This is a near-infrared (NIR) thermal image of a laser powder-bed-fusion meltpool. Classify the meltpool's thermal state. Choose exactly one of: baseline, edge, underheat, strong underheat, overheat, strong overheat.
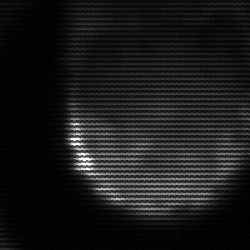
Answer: edge